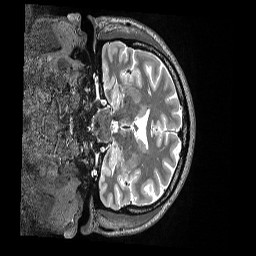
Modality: T2w
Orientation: coronal
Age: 36
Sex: male
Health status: ill
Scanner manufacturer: siemens
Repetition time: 3.2 s